You are looking at the raw vibration waveform of a rotating shaft. Based on the visible evidence, which rotor condition applies: normal, misalignment, unbalance, looseness?
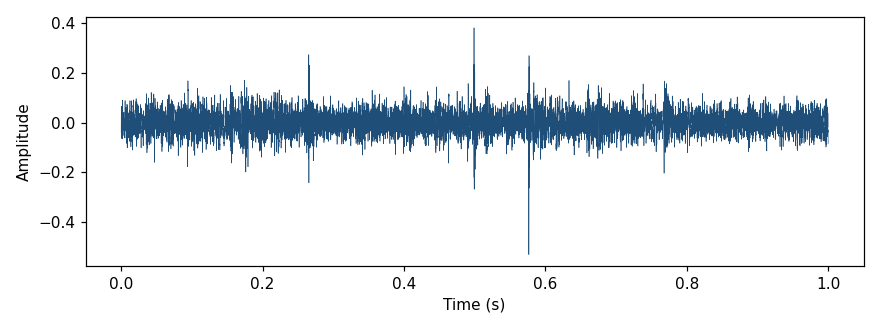
Answer: normal